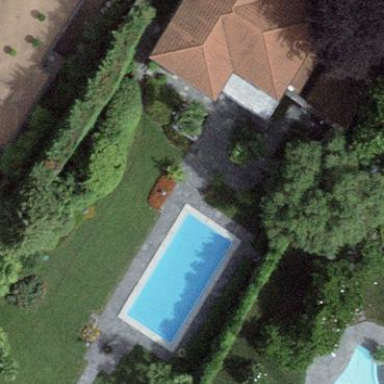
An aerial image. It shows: Swimming pool located in leisure land.